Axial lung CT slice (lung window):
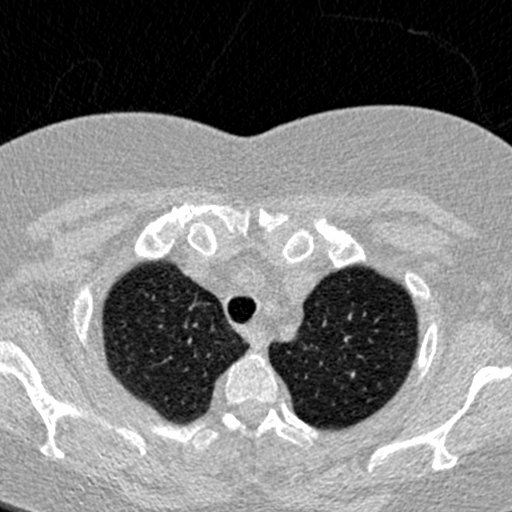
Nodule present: no